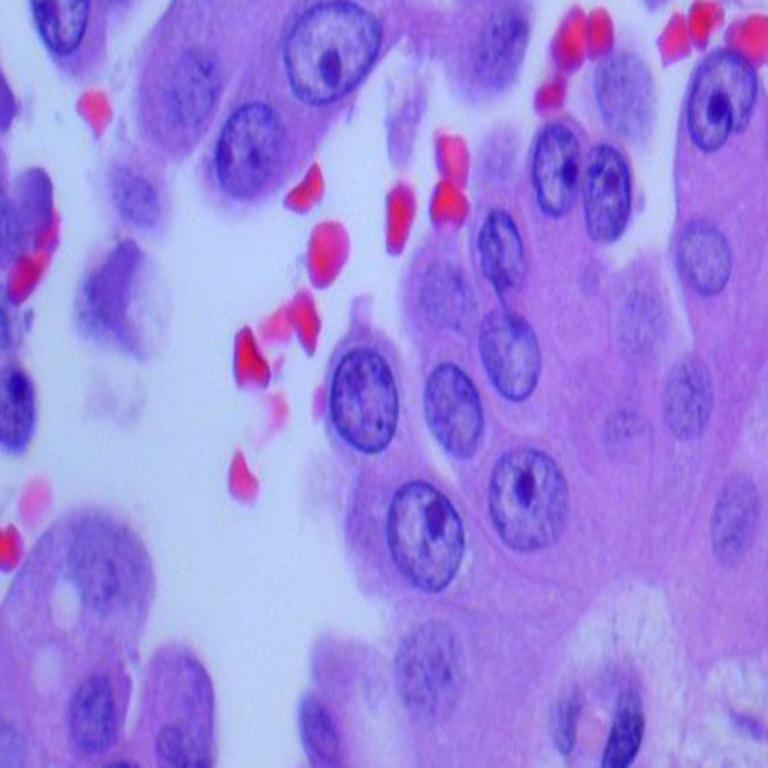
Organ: lung
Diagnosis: adenocarcinomas